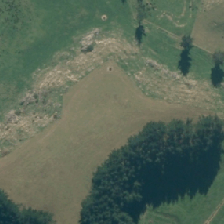
Land cover: high_producing_grassland